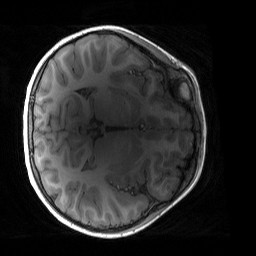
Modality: T1w
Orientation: axial
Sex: male
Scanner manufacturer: siemens
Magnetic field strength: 3 T
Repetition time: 1.9 s
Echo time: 0.00243 s